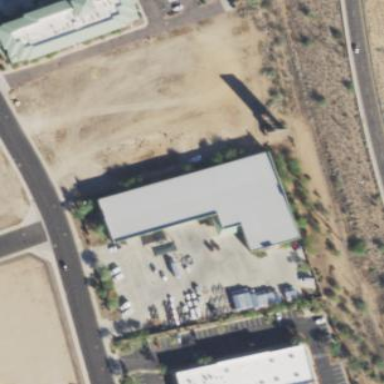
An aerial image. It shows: Retail building used for storage rental.